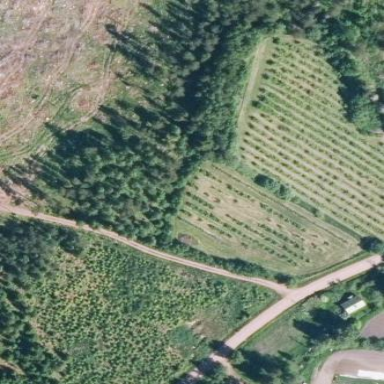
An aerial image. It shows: Orchard.